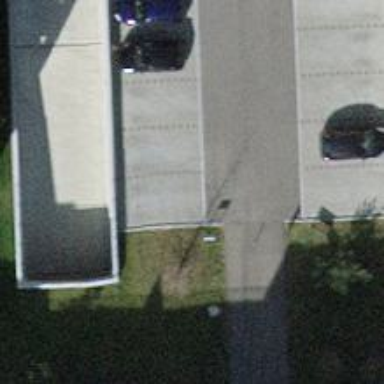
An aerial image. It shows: Bollard.